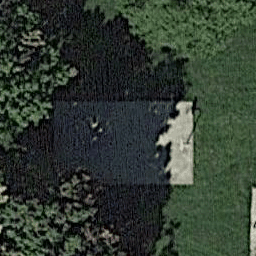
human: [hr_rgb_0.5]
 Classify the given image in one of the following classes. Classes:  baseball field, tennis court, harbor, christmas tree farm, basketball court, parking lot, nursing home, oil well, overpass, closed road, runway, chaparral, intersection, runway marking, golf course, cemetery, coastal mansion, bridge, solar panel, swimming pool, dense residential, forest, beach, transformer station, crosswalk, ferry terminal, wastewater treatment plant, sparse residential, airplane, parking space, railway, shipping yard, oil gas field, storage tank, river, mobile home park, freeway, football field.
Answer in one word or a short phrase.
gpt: basketball court